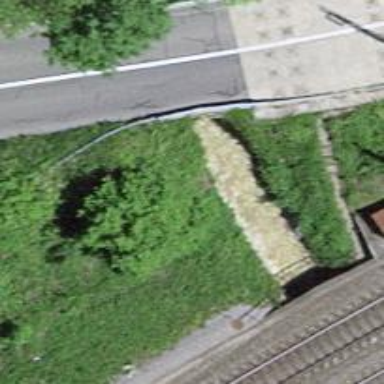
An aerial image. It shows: Culvert tunnel.